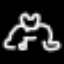
Label: frog